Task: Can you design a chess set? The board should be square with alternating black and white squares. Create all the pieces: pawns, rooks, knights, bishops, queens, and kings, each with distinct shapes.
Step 5383:
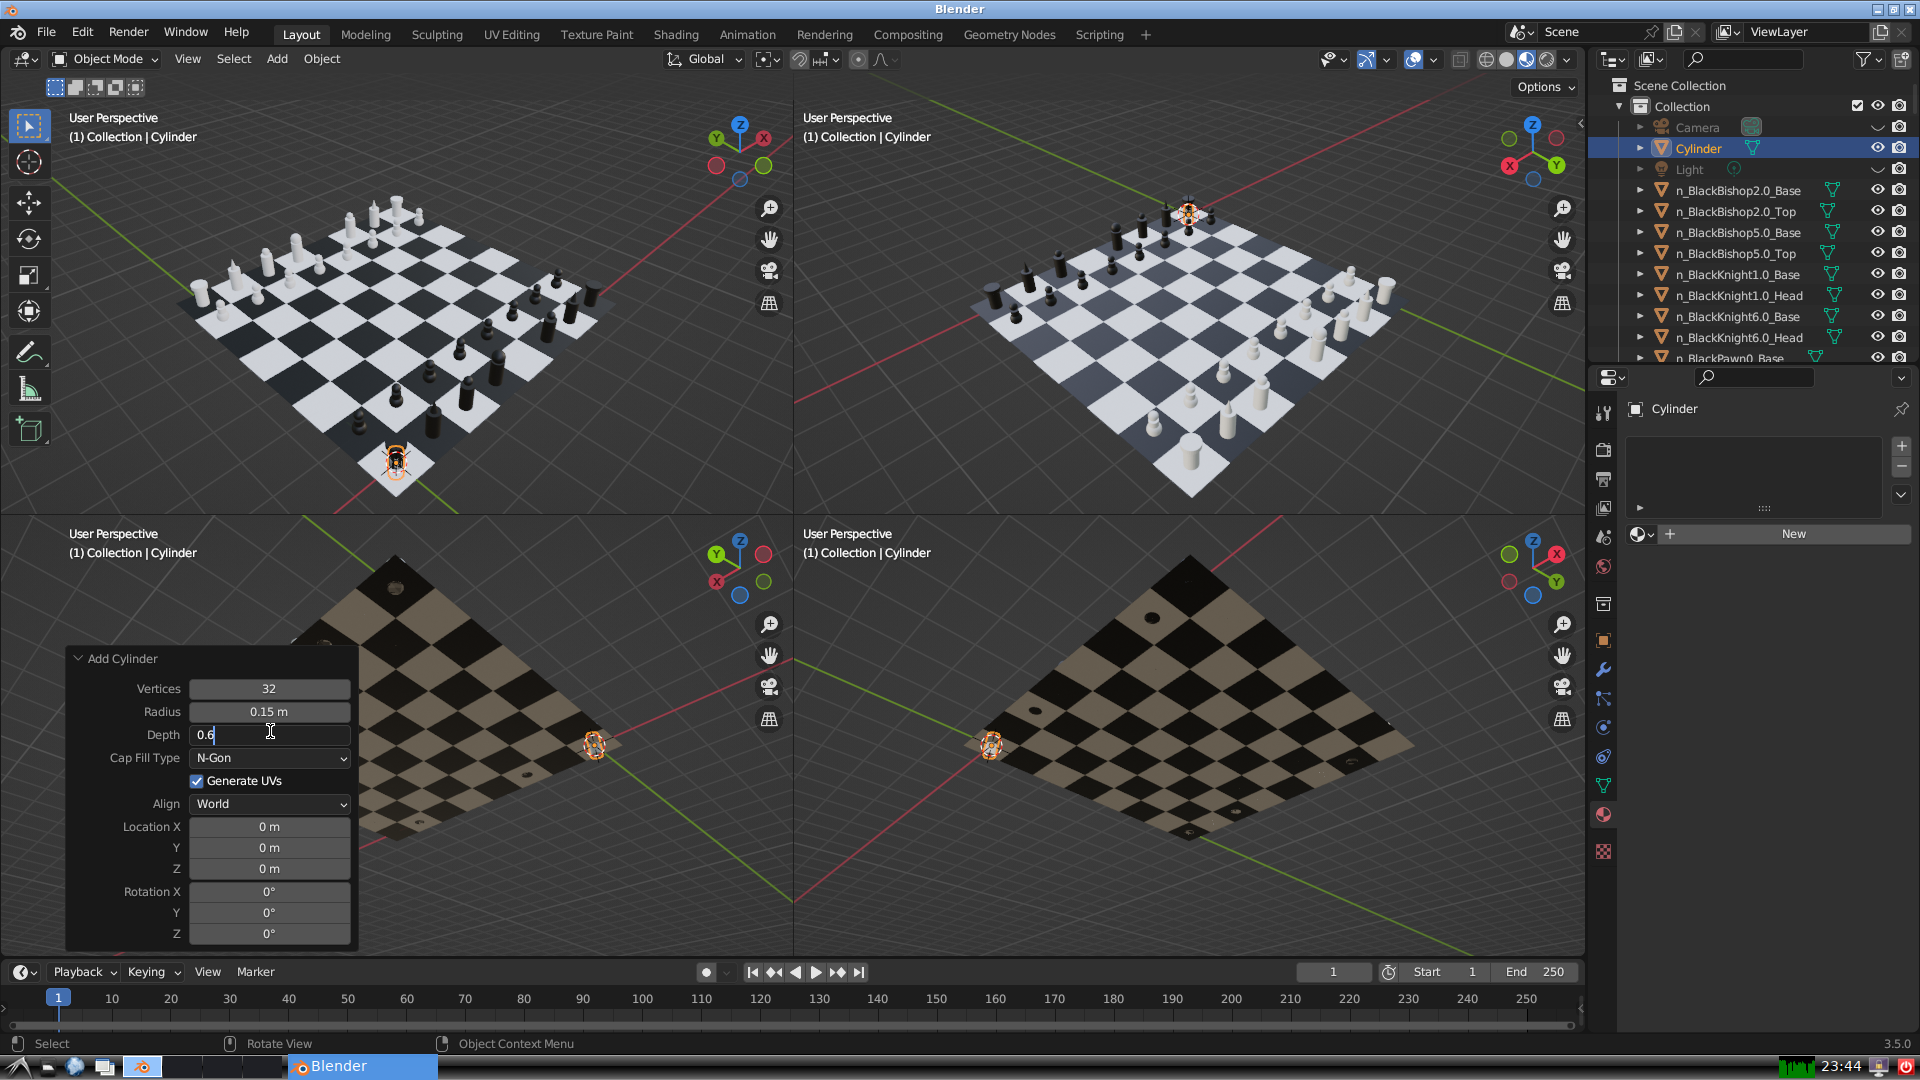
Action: {"key_press": ['Return']}